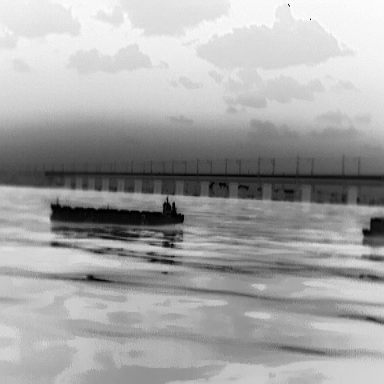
There is a liner in the infrared image.